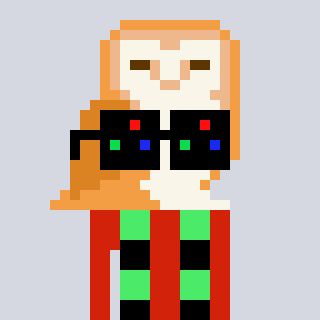
a pixel art character with square black sunglasses, a owl-shaped head and a red-colored body on a cool background